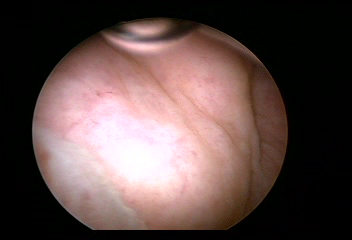
Modality: WLC
Class: Foreign bodies
Subclass: AirBubble
Bladder cancer association: No
Annotated structures: Air bubble